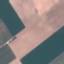
Land use / land cover: AnnualCrop